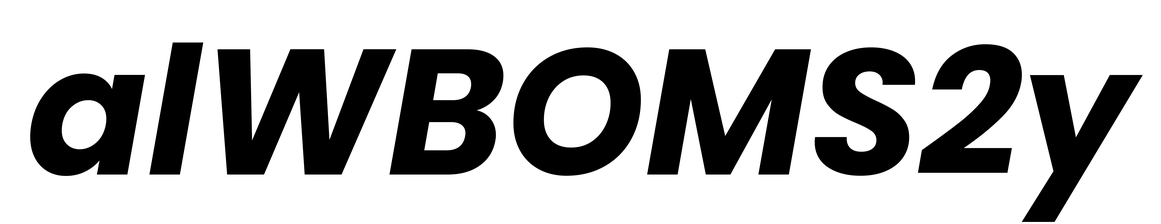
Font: Poppins-BoldItalic